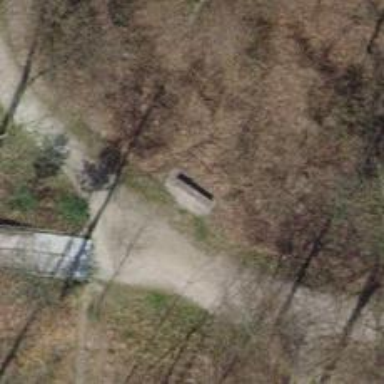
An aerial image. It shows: Brown bench.